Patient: sex M, age 36
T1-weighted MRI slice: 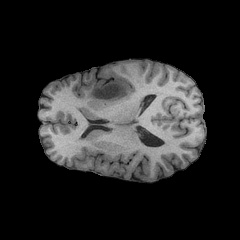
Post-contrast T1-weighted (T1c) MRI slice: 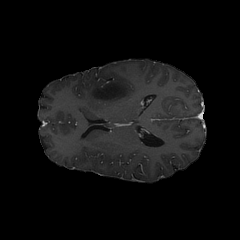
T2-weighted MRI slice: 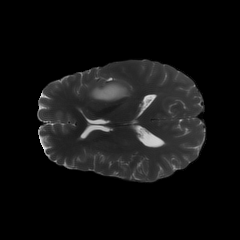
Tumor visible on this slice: yes
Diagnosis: Astrocytoma, IDH-mutant
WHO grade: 3